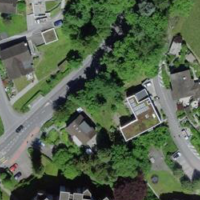
EUNIS habitat code: 54
Species observed at this site:
Ajuga reptans
Senecio vulgaris